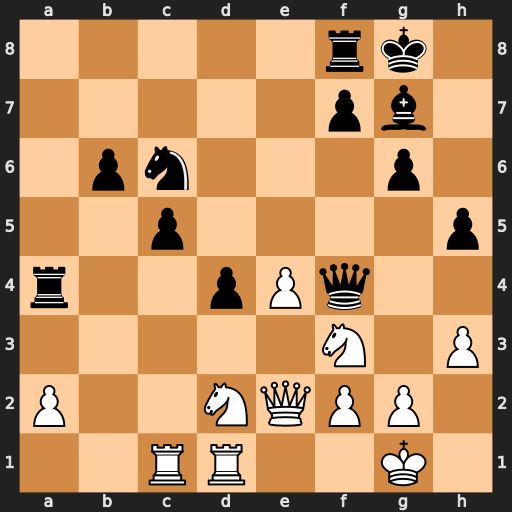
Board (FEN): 5rk1/5pb1/1pn3p1/2p4p/r2pPq2/5N1P/P2NQPP1/2RR2K1
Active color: w
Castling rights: -
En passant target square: -
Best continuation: Qb5 Rxa2 Qxc6